Question: I want to create a messag box in Windows Phone 8.1 (Silverlight) with extended functionality, not just a title, message and Ok/cancel buttons.
My question is how do I create a message box that can show this kind of functionality as shown in my rough sketch:

Is this possible in Windows Phone 8.1?
Does the <URL> CustomMessageBox match my needs?
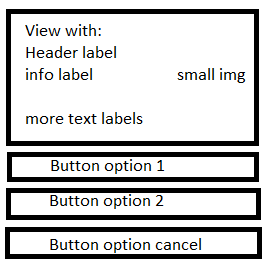
Answer: Look at the <URL> class. In that you can anything you want. Its similar to CustomMessageBox.
Check this <URL> And try to search in Nuget Package Manager. Don't try to install it directly